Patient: sex M, age 76
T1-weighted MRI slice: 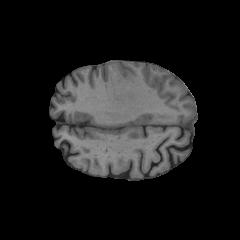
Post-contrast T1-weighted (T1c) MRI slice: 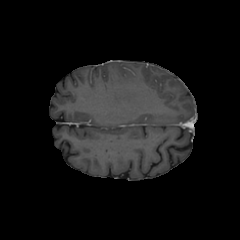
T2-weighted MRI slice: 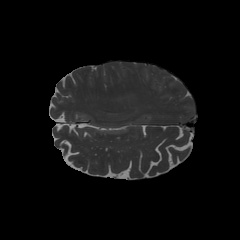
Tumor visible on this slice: no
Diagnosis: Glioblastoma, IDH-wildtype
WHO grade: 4